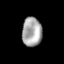
Tissue: prostate
Cell type: T cells
Senescence score: 0.2633
Nuclear area (px): 569
Mean DAPI intensity: 166.258